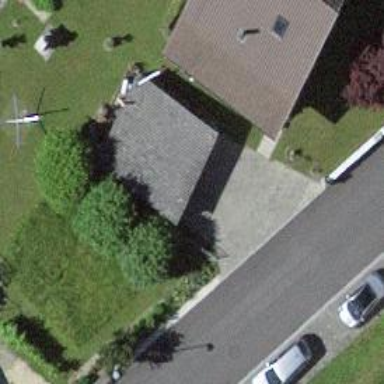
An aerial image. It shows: Garage.